Interaction volume radius: 5 \u00c5
Interaction volume height: 20 \u00c5
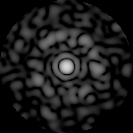
Disorder parameter: 0.8552